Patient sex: M
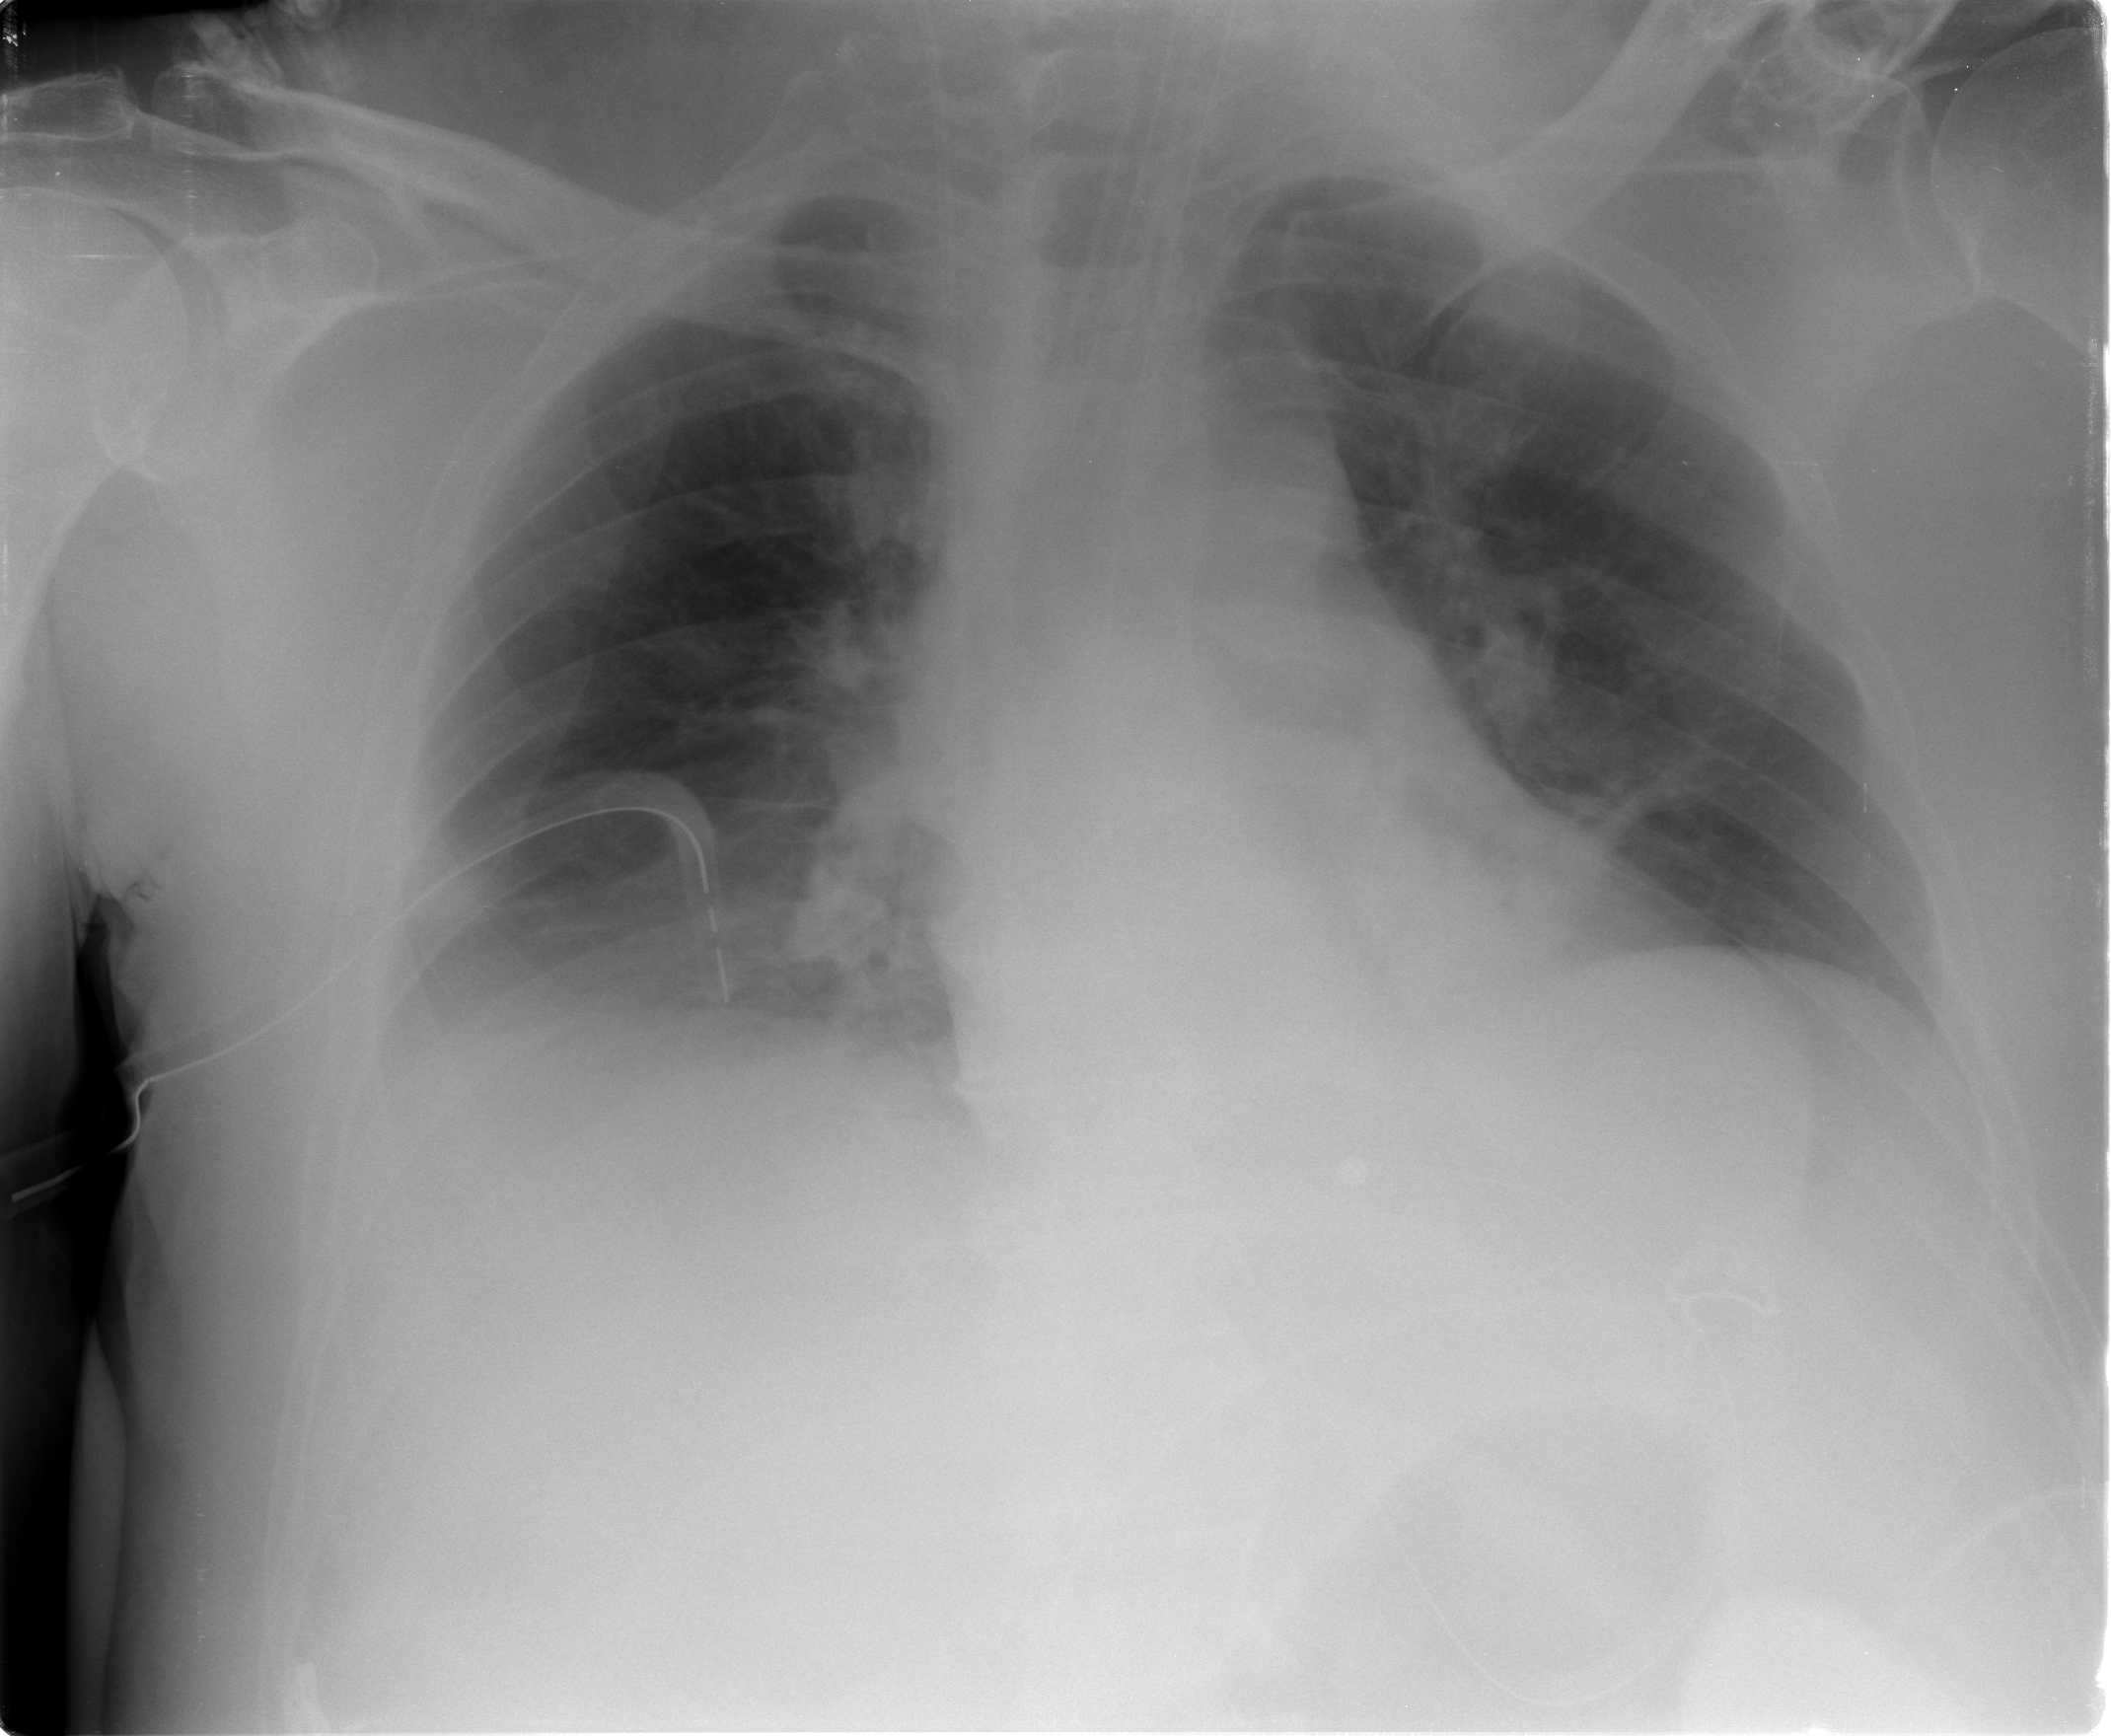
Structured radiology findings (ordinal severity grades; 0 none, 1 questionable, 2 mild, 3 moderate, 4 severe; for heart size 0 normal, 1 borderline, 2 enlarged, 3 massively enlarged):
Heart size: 0
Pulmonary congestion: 0
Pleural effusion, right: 1
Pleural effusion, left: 0
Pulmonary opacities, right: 0
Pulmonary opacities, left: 0
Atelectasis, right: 0
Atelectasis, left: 0